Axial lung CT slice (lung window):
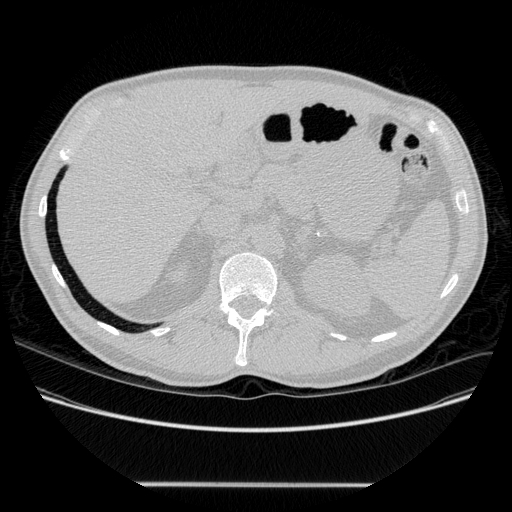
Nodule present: no